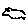
Label: bird